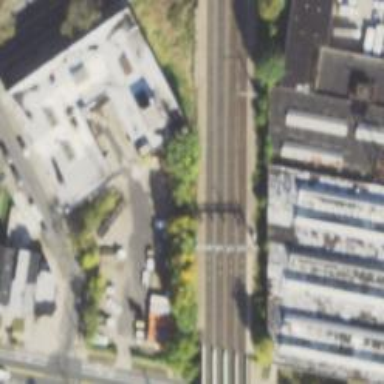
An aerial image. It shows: Railway signal.